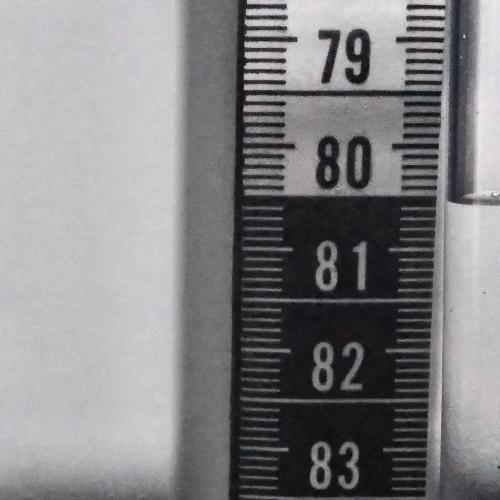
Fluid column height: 80.6 cm